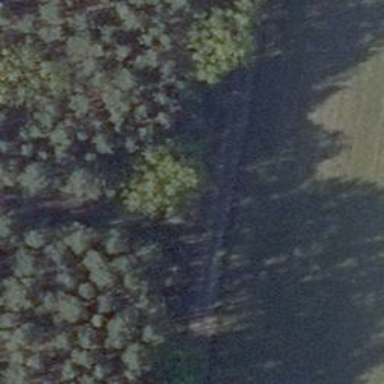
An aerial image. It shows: Dirt track road with grade3 tracktype.